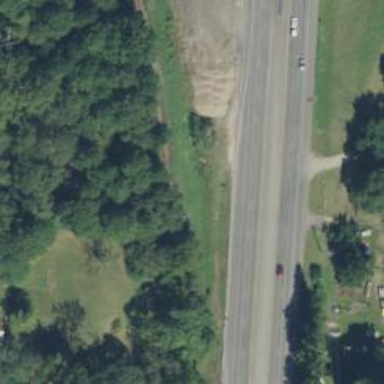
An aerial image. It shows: Trunk highway.